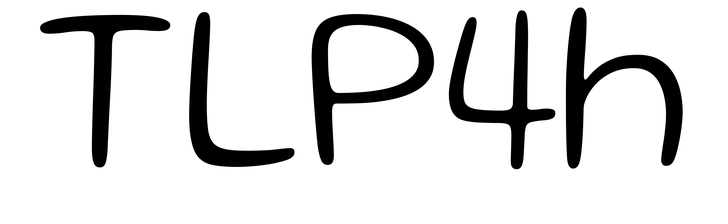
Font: Gluten_ExtraLight